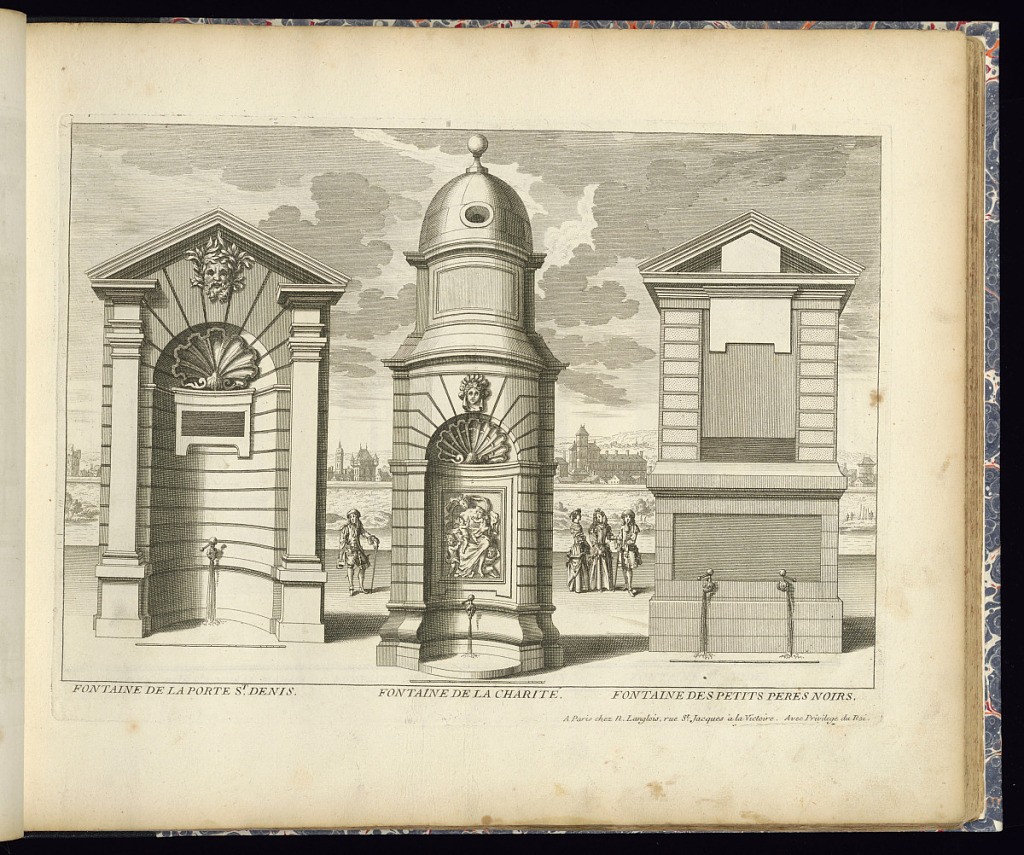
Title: FONTAINE DE LA PORTE ST. DENIS / FONTAINE DE LA CHARITÉ / FONTAINE DES PETITS PERES NOIRS
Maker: Gabriel Perelle, French, 1604–1677
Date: late 17th century
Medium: Etching on laid paper
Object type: Print
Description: Three fountains decorated with classical motifs, shells, mascarons (masks), rustication, and a relief sculpted panel with a woman and putti (middle fountain). Taps open with water streaming from each fountain. Landscape with buildings in the background with figures. A scale below the middle fountain. Each fountain is titled.